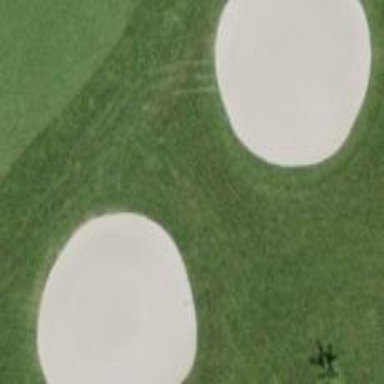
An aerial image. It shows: Sand bunker on golf course.